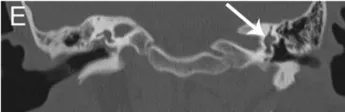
(E) Lateral semicircular canal-vestibule dysplasia in the left ear (arrow). Axial view. HRCT, high-resolution computed tomography.
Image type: radiology (ct)